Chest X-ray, PA view. Patient: 35 years old, sex F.
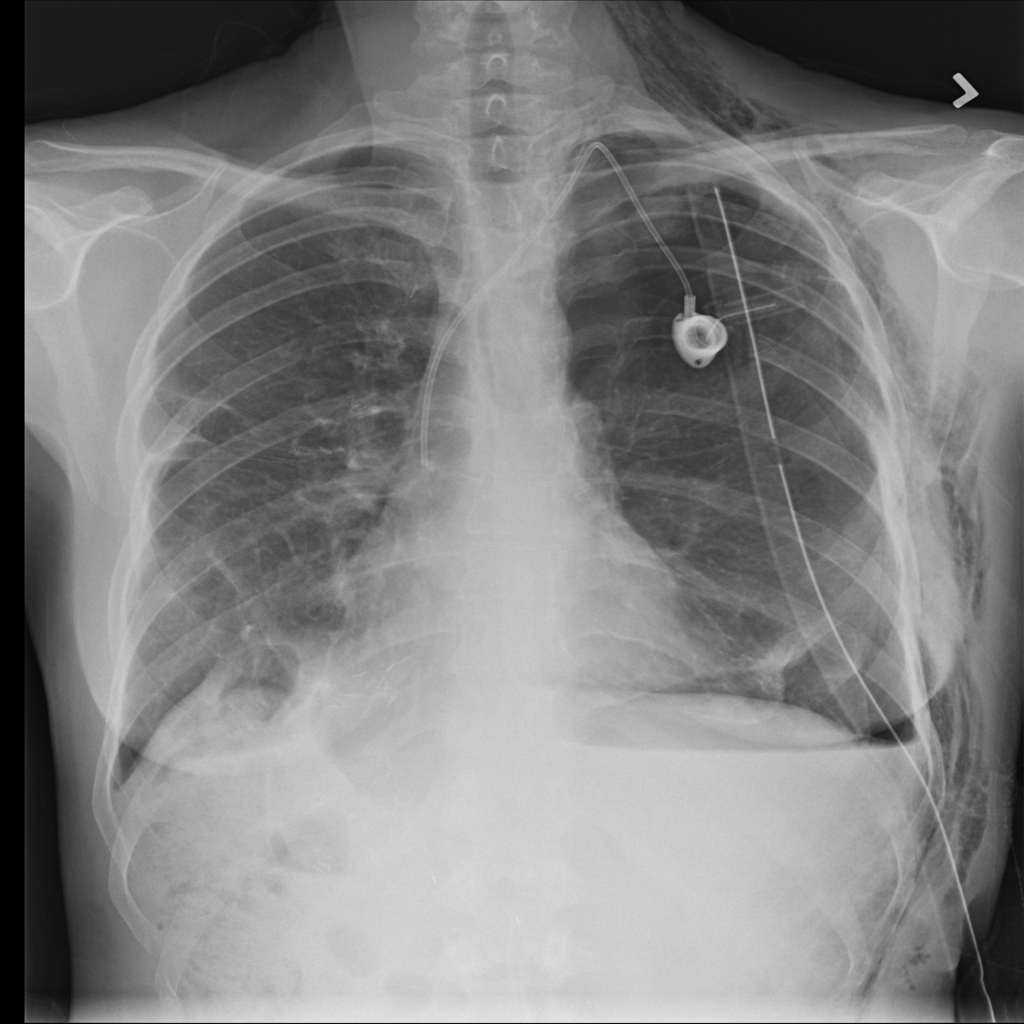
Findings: Emphysema